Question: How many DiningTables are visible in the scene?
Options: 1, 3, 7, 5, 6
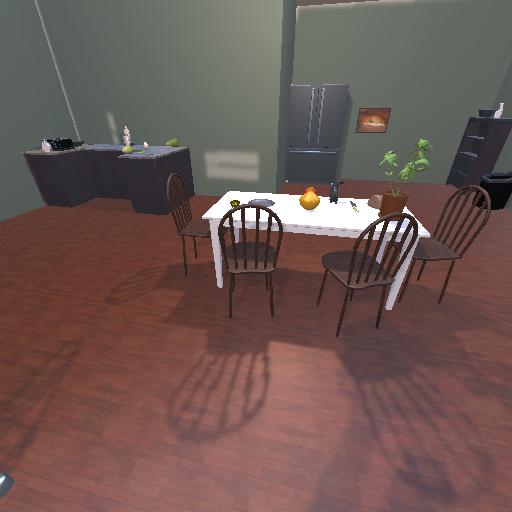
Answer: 1